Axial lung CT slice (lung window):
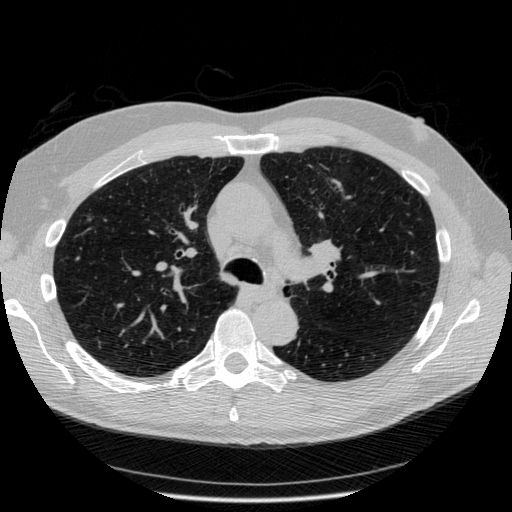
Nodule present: no